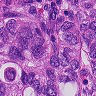
Metastatic tissue present: yes